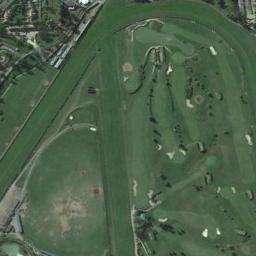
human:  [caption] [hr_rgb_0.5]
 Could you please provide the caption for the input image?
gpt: There are many trees near the golf course .

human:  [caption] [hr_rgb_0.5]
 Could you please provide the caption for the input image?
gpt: There are a few bunkers and a few paths on a large green lawn on the golf course with many trees and several buildings .

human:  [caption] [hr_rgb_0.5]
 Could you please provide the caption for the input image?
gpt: There are three bunkers and a winding road in this area .

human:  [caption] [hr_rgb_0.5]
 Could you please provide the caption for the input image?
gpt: The golf course has some fairways, Barrier trees and sandpits .

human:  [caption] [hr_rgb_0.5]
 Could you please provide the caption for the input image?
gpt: There are some bunkers on the golf course .